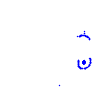
Particle: proton